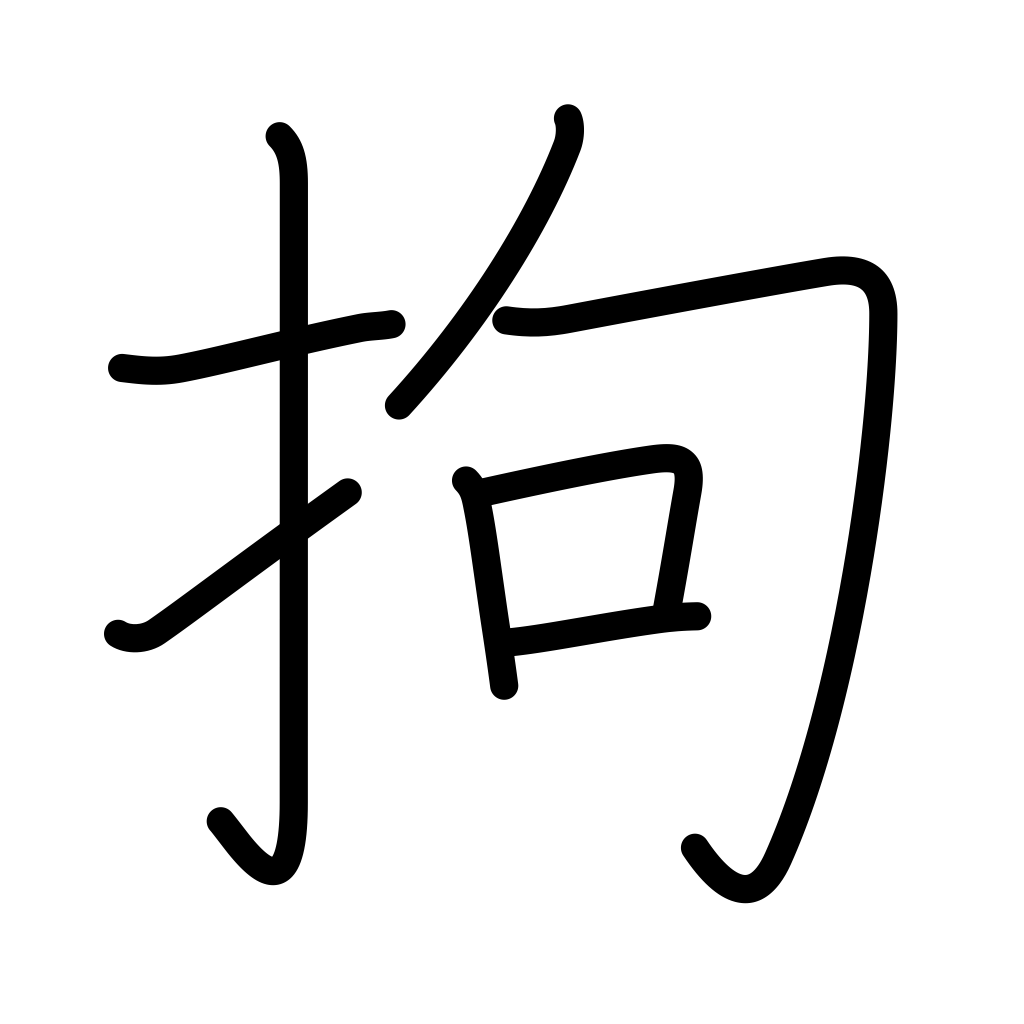
Meaning: arrest, seize, concerned, adhere to, despite